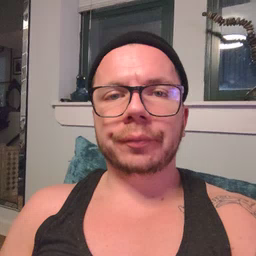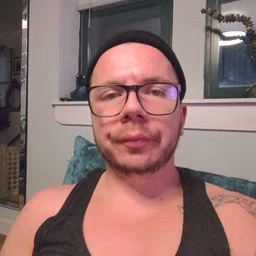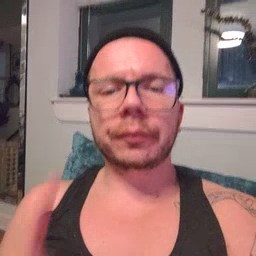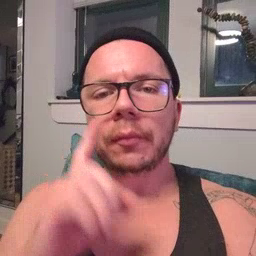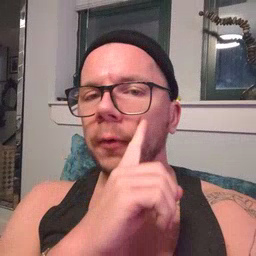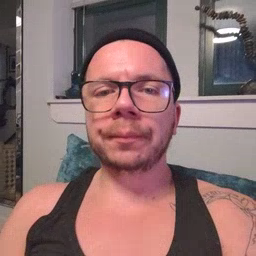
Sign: eye